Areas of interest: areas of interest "Industrial"
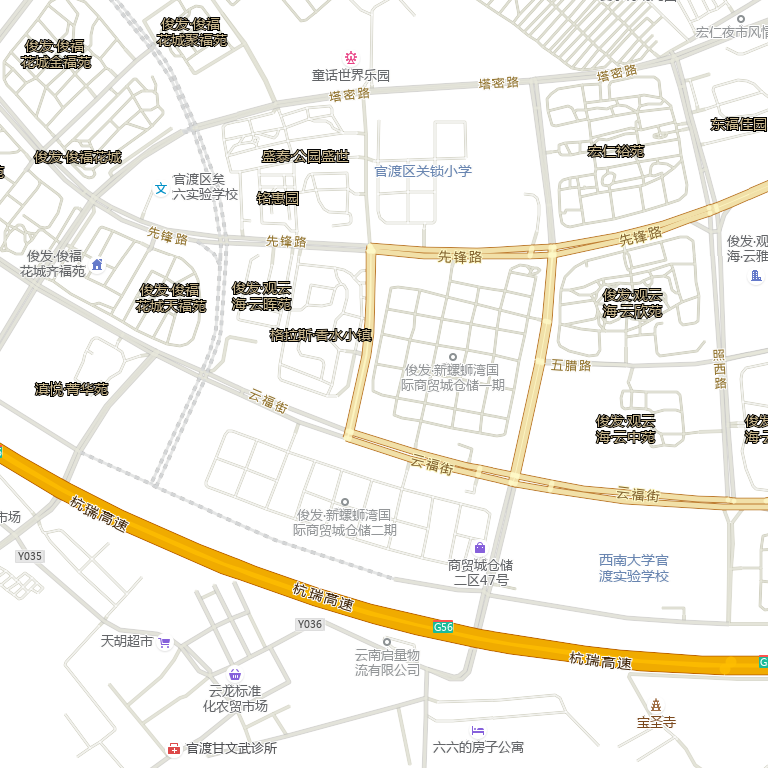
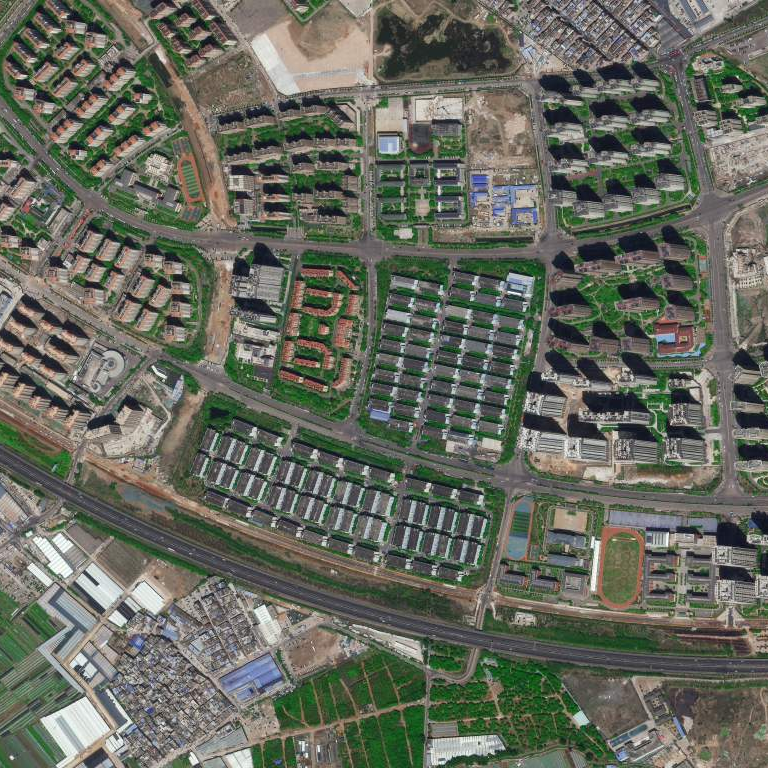